Question: What shopping apps are shown?
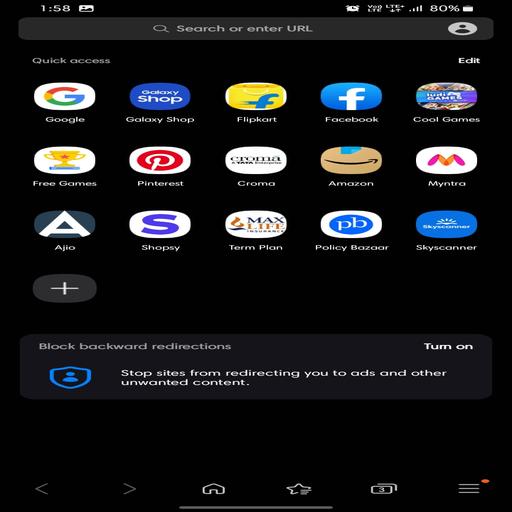
Answer: Flipkart, Amazon, Myntra, Ajio, Shopsy, Croma